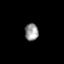
Tissue: prostate
Cell type: Fibroblasts
Senescence score: 0.7053
Nuclear area (px): 225
Mean DAPI intensity: 151.524